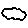
Label: cloud